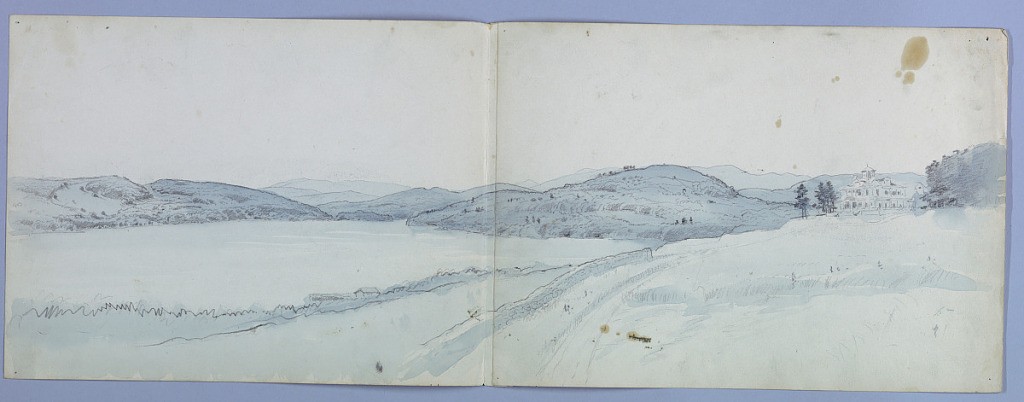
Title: Landscape
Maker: James Henry Moser, Canadian, 1854–1913
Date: ca. 1885
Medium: Brush and blue wash, graphite on paper
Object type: Drawing
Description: Large house, at right. Lake at the left, with road running to the right of it. Low hills and mountains beyond. Two sheets glued together.